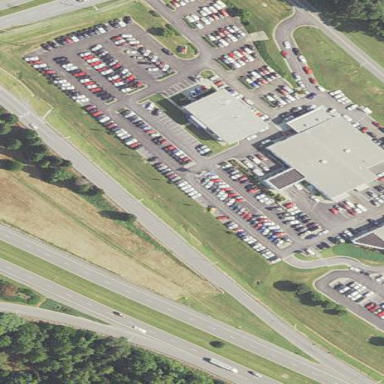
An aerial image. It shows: Parking area with surface.